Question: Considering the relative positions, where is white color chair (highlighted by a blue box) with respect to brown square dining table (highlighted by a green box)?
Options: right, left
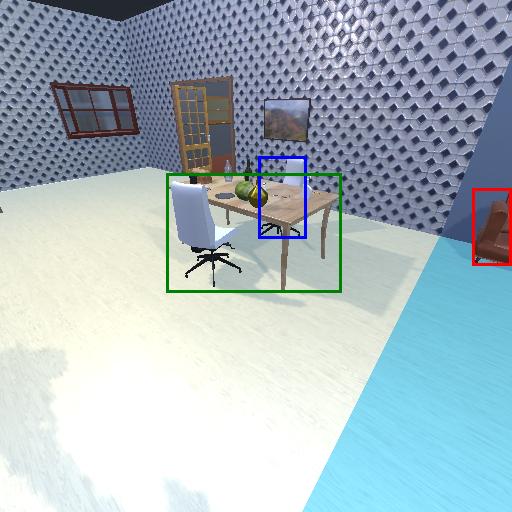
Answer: right